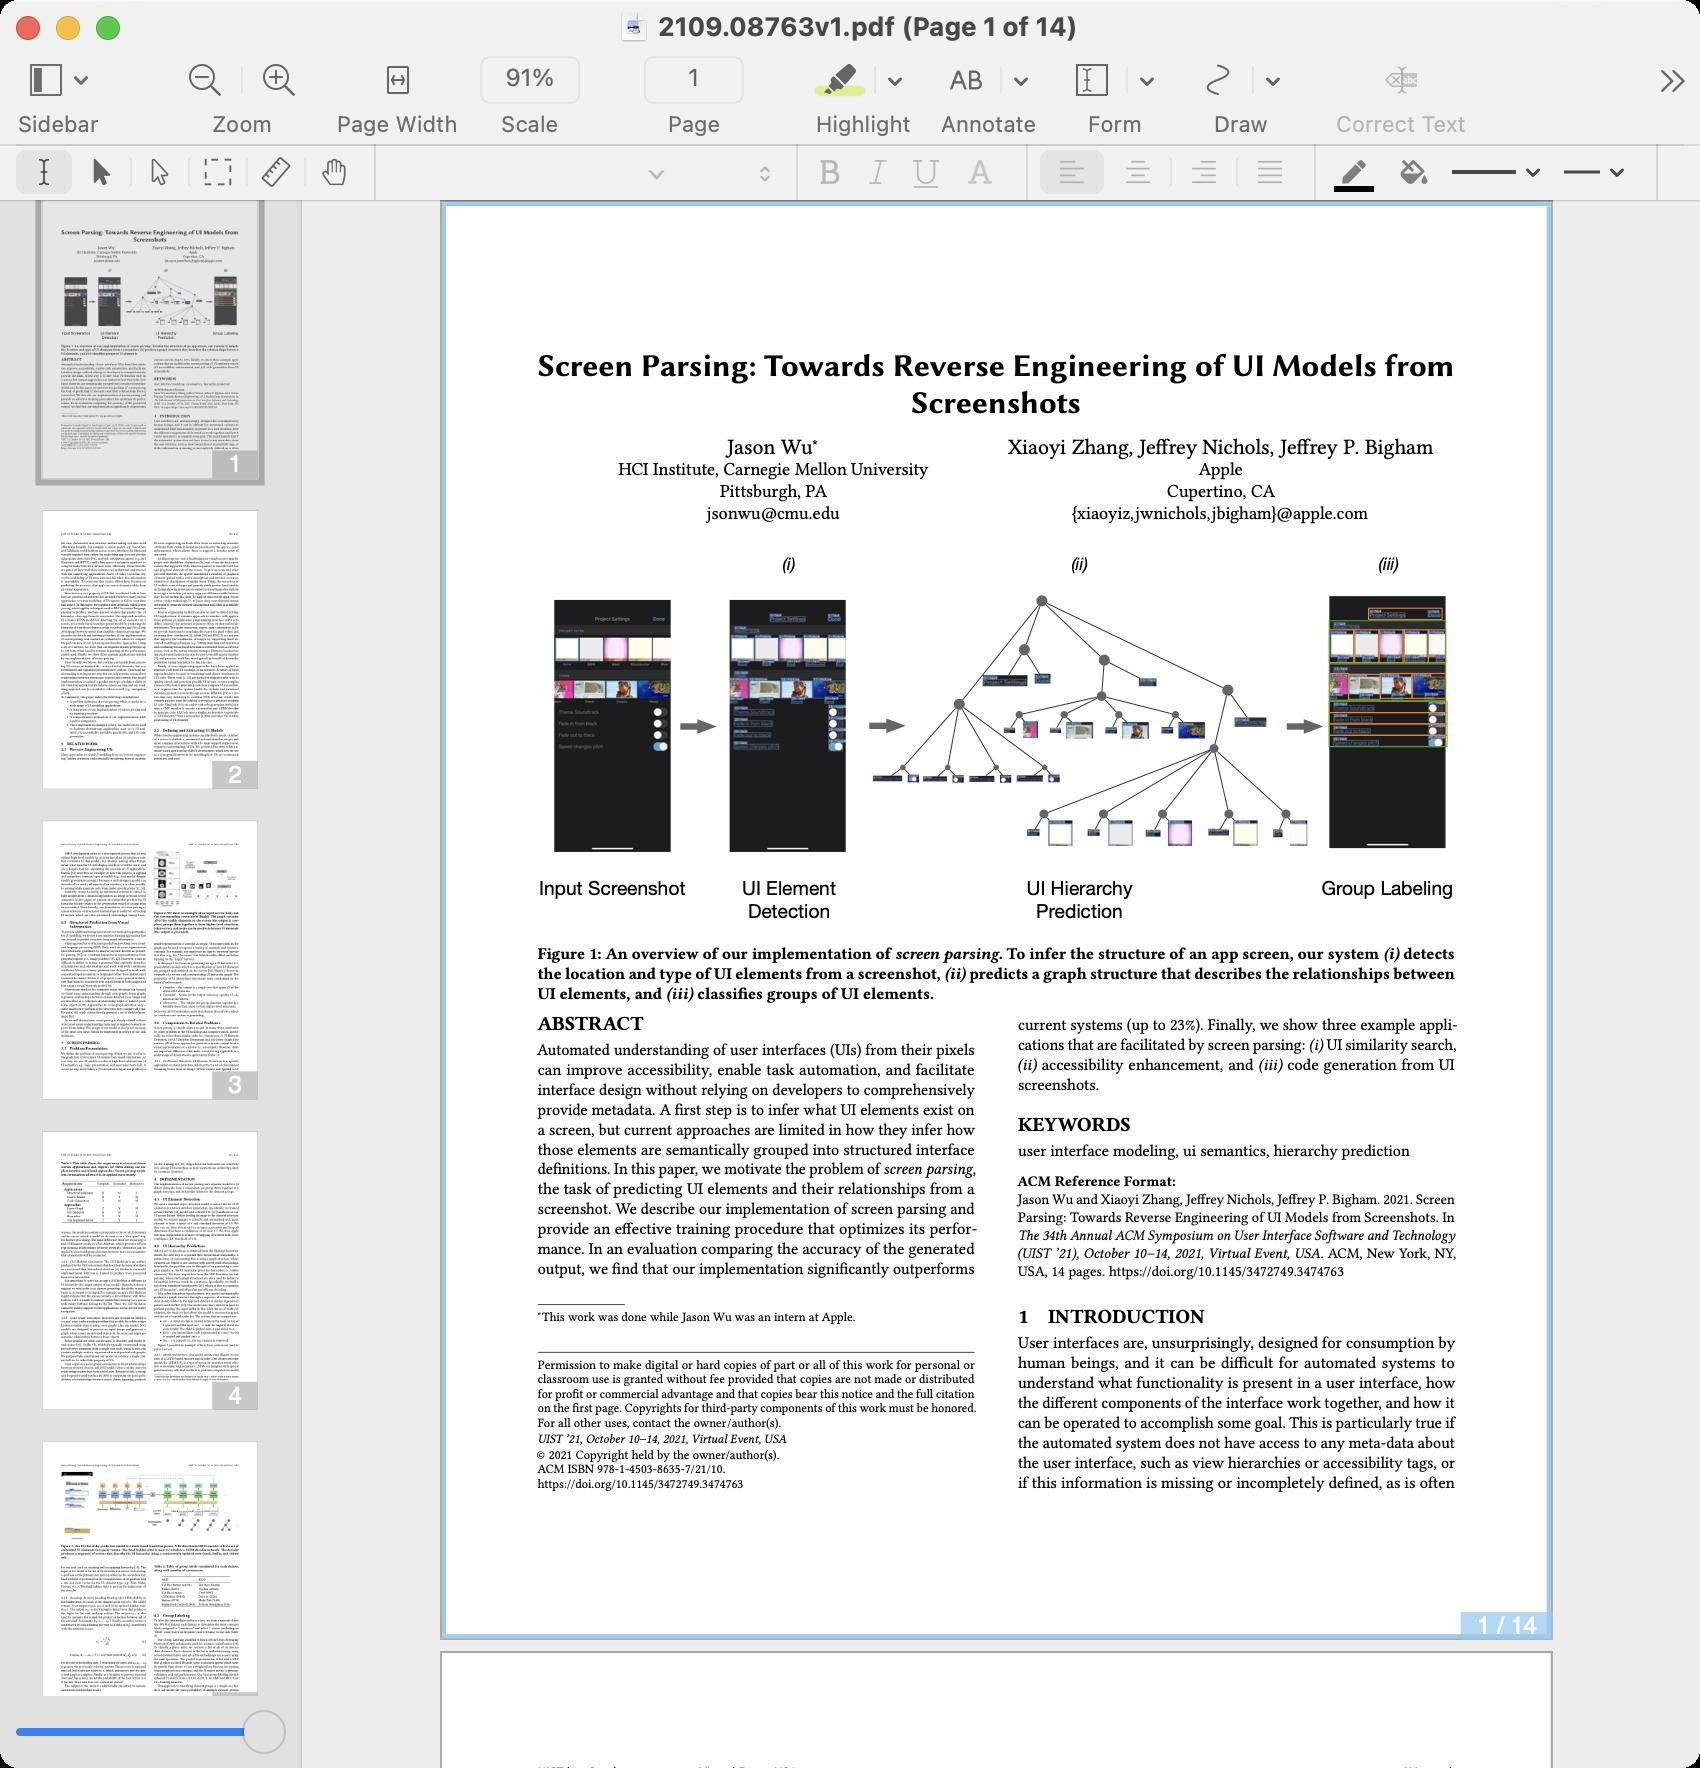
Accessibility tree:
{"name": "2109.08763v1.pdf_(Page_1_of_14)", "role": "AXWindow", "description": null, "role_description": "standard window", "value": null, "position": "327.00;38.00", "size": "850;884", "children": [{"name": null, "role": "AXSplitGroup", "description": null, "role_description": "split group", "value": null, "position": "0.00;100.00", "size": "850;784", "children": [{"name": null, "role": "AXGroup", "description": null, "role_description": "group", "value": null, "position": "0.00;100.00", "size": "150;784", "children": []}, {"name": null, "role": "AXScrollArea", "description": null, "role_description": "scroll area", "value": null, "position": "0.00;100.00", "size": "150;748", "children": [{"name": null, "role": "AXScrollBar", "description": null, "role_description": "scroll bar", "value": 0.011103400416377474, "position": "134.00;100.00", "size": "16;748", "children": [{"name": null, "role": "AXValueIndicator", "description": null, "role_description": "value indicator", "value": 0.011103400416377474, "position": "138.00;106.50", "size": "12;254", "children": []}, {"name": null, "role": "AXButton", "description": null, "role_description": "increment arrow button", "value": null, "position": "134.00;100.00", "size": "0;0", "children": []}, {"name": null, "role": "AXButton", "description": null, "role_description": "decrement arrow button", "value": null, "position": "134.00;100.00", "size": "0;0", "children": []}, {"name": null, "role": "AXButton", "description": null, "role_description": "increment page button", "value": null, "position": "138.00;361.50", "size": "12;486", "children": []}, {"name": null, "role": "AXButton", "description": null, "role_description": "decrement page button", "value": null, "position": "138.00;100.00", "size": "12;6", "children": []}]}]}, {"name": null, "role": "AXSlider", "description": null, "role_description": "slider", "value": 100.0, "position": "6.00;854.00", "size": "138;28", "children": [{"name": null, "role": "AXValueIndicator", "description": null, "role_description": "value indicator", "value": 100.0, "position": "120.00;854.00", "size": "24;28", "children": []}]}, {"name": null, "role": "AXSplitter", "description": null, "role_description": "splitter", "value": 150.0, "position": "150.00;100.00", "size": "1;784", "children": []}, {"name": null, "role": "AXSplitGroup", "description": null, "role_description": "split group", "value": null, "position": "151.00;100.00", "size": "699;784", "children": [{"name": null, "role": "AXScrollArea", "description": null, "role_description": "scroll area", "value": null, "position": "151.00;100.00", "size": "699;784", "children": [{"name": null, "role": "AXGroup", "description": null, "role_description": "group", "value": null, "position": "151.00;100.00", "size": "699;784", "children": [{"name": null, "role": "AXGroup", "description": "page 1", "role_description": "group", "value": null, "position": "220.00;100.09", "size": "556;720", "children": [{"name": null, "role": "AXStaticText", "description": null, "role_description": "text", "value": "ScreenParsing:TowardsReverseEngineeringofUIModelsfrom\nScreenshots\n㾷 ∗\n\n\n䵕͝\n＀\n꛰\n\n!＀䂍À\n(i) (ii) (iii)\nInput Screenshot UI Element UI Hierarchy Group Labeling\nDetection Prediction\nFigure 1: An overview of our implementation of screen parsing. To infer the structure of an app screen, our system (i) detects\nthe location and type of UI elements from a screenshot, (ii) predicts a graph structure that describes the relationships between\nUIelements,and(iii) classifesgroupsofUIelements.\nABSTRACT\n䵕 쓈 \n䖈 쀀 䖈䀯　 怀 䀒 νˊ ਽\n 쓈 䖄 䵕 䖄\n쀀 䁹 韦 䔐 䁹 \n 䖄 쀀Ȋ 쓈 韦 \n쓈 ;䂄썶 ࠀ \n䂐 쓈䁹 ˊ멺 쓈 쀀怀 screen parsing\n쓈 䀒 쀀䂄ˊ 쓈 䖄ˊ \n䖄 ࠀ ˊ 䖄 \n쀀 ˊ䵕 ! 쀀 쓈䔐 ˊ䖈 \n蠀 썶ˊ 쓈 쓈 \n 쓈䔐 ˊ 䂃䖈; ꪪࠀ\n 䚒 魤 鶭 쓈䖄 \n䖈ˊ 쓈䔐 ਽ 䖄 (i) ࠀ \n(ii) 䖈䀯　 (iii) ˊ \n䖄\nKEYWORDS\n;䂄䖋쀀䂄ˊ\nACMReferenceFormat:\n㾷 ＀ 䂕䖄\n ﰠ 䵕 䂖 䂕䖄 \nThe 34th Annual ACM Symposium on User Interface Software and Technology\n(UIST ’21), October 10–14, 2021, Virtual Event, USA. 䁓 \n䁻쎀翰䀀뻯猀怀鵰怀猀鵰怀\n∗ 뻐䁹㾷䔐꛰蠀\nࠀ䁹 ﰠ 썶 쓈䁹 ꪪ썶\n 䁹 쓈 韦 쀀 쓈䔐 ࠀ\nꪪ 쀀Ā 썶 멺; 쓈䔐 쓈䁹 ˊ䖈 쓈 ਻ ˊ\n 쓈 ࠀ ꪪ 쓈ꀀ 쓈䁹 ͝ 䖄\n썶;쓈ν쓈\nUIST’21,October10–14,2021,VirtualEvent,USA\n©ࠀ쓈ν쓈\n悀\n翰䀀뻯猀怀鵰怀猀鵰怀\n1 INTRODUCTION\n䂣 ࠀ ꪪ 䂐 \n 䖈 ꪪ ν \n 䔐 ਻ˊ썶 䁹 쀀 \n쓈 䖄; 쓈 쓈 \n䖈 䔐 㾷 썶 뻐䁹 䁹 䂄 　\n쓈 ν 翰 䵕 䖈䀯 䔐 怀\n쓈 䍏 䖋 䖈䀯　 \n　 쓈䁹 ꪪࠀ䔐䂐 䁹 䀯 䁹 \n", "position": "220.00;100.09", "size": "556;720", "children": []}, {"name": null, "role": "No role", "description": null, "role_description": null, "value": null, "position": "268.00;737.87", "size": "105;8", "children": []}, {"name": null, "role": "No role", "description": null, "role_description": null, "value": null, "position": "524.89;631.52", "size": "9;8", "children": []}, {"name": null, "role": "No role", "description": null, "role_description": null, "value": null, "position": "553.60;631.52", "size": "119;8", "children": []}, {"name": null, "role": "No role", "description": null, "role_description": null, "value": null, "position": "538.64;250.41", "size": "145;10", "children": []}, {"name": null, "role": "No role", "description": null, "role_description": null, "value": null, "position": "353.41;250.41", "size": "67;10", "children": []}]}, {"name": null, "role": "AXGroup", "description": "page 2", "role_description": "group", "value": null, "position": "220.00;825.55", "size": "556;720", "children": [{"name": null, "role": "AXStaticText", "description": null, "role_description": "text", "value": "UIST’21,October10–14,2021,VirtualEvent,USA Wu,etal.\n쓈 䖈 䵕 \n錀 䖄 䖄e.g., 䂄䂖䵕\n 溕 ਽ 䖈䀯 ꪪ \n䍏썶 ꀀ 쓈 翰 쀀\n쀀ࠀ䔐 䔐 얐 䀒 νˊ e.g., ࠀ\n 썶 ν 䖄ˊˊ䵕 \n 䀒 쓈 쓈 䍏䖈 䖄 뻐 \n 쓈 䖈 \n쓈 쓈 䂄䔐䂐 䂑 䖄\n쓈 怀͟ 䔐਽ 쓈䁹ꪪࠀ䔐䂐\n䁹 怀蠀 쓈䁹 䖄䖈; 䵕 ꪪ \n쀀䂄ˊ 쓈 쀀䖈 㾷 \n䍏썶䖈\nࠀ 䁹 䖄 쀀 쓈䔐 䁹 䖄 耀쓈 \n쓈 쓈 䵕 \n쀀Ȋ 䍏썶 䂍䖄 ਽ 䖈;䖈\n쓈䁹 쓈䁹 쀀 쀀Ȋ 䖈 screen\nparsing 䂄 ! ꪪ \n 쀀 쓈䔐 쀀䂄 쓈 \n䖋 䖄 쀀Ȋ 耀\n(i) ꪪ 쓈 \n䖄 (ii) ˊ ꪪ 쀀䂄ˊ 쓈\n䖋 쓈 䖄 (iii) \n 쓈䔐 \nࠀ 쓈 ! 쀀 ˊ\n 䖄 썶ˊ 䂄 \n쓈 쀀Ȋ 䂣\n 䂄 쓈䔐 ˊ \n 쓈 쓈 \n䂄 鶭 쓈䖄 䂄䔐䂐 怀\nˊ䖄\n䂖䖄 Ȋ 쓈䔐 䖈 ꪪ\n 䖄 翰 \n !䖈 쀀ˊ ;怀 ࠀ썶 \n 䁹 䂉 쓈䔐 䖈 䖄 怀\n䖄ˊ 䂐 ; ;怀 \nˊ 䁹 쀀䂄 䖄ˊ ⾨ \n쓈 䍏 䖋 䖄 \n 쀀Ȋ 䖈 e.g., 䍏ˊ\n˻\nꀀ쓈䁹쓈ꪪ;ࠀˊ\n• 쀀怀 䂐 screen parsing 䂄 䁹 ꪪ\n䂄䔐䂐\n•ࠀ䂐ˊ 䖄\n!쀀蠀\n• 䖄 썶ˊ ˊ 쓈\n䁹\n• 뻐䖄 䖈 \n ਽ 翰䖄 䂄䔐䂐 (i) \nࠀ (ii) 䖈䀯　 ˊ (iii) \nˊ\n2 RELATEDWORK\n2.1 ReverseEngineeringUIs\n 쀀Ȋ 䍏썶 ꪪ \n 䖋 䔐　 䂉; ਽ 쓈 䔐 ࠀ;蠀\n䵕 쓈 ꪪ ˊ ;䂄\n䔐　 䍏 ꪪࠀ䔐䂐 쀀 쓈 i.e., \nꪪࠀ䔐䂐 䂄 썶 쓈 Ȋ \n䖈\n 䂉 䖈 䁹 ਽ˊ 䍏썶 䖈䀯 䁶 ꪪ\n 쓈 ͟ˊ 䂉 猀 쓈 䖄\n䖄 쓈䔐 䂄 䖄ꀀ ࠀ 耀쓈 \n 䖋䖈 쓈 䖄 쀀 䂄 \n 쓈 䖋䖈\n 䖄 쓈 䵕ꪪ썶 ࠀ䂐 \n ࠀ䂐 쓈䁲\n ＀ 䁹 ͝ ࠀ ͝ ਻ˊ썶\n 썶 䵕 䂄 ࠀ䂐\n 䁶 䖈䀯　 䖈\n쓈翰쓈䁹䖈䀯　䁶䖄䖈;\n䖄 䖄 䚈 ＀䂐 썶\n ࠀ䂐 䖈䀯　\n\n䵕 쓈 䖈 썶㾷 䁹ˊ\n 䂄䔐䂐 쀀Ȋ 쓈 䂄\nˊ 쓈 䂄䔐䂐 쀀 ťȉ 䁹 \n 쓈䔐 ν 䖈 \n䵕; ꀀ 䂐 νˊ ＀\n 쀀 ਻ˊ ꪪ 쓈 䖄 ꪪ 멺 \n䖄 쓈 굕 \n쓈䔐 쀀 쓈 䖈䖉ˊ ˊ 䖄 \n멺 䖋 !e.g., ͟Ā 䖋 䁹ˊ\n 䖋䂄썶 ꪪࠀ䔐䂐 썶\n㾷䖈 쓈 䖈䖈 \n   쓈 䖈 썶㾷 ਽ 䁶 䔐 ࠀ;\n 얐 쀀䂐 䵕䂍䔐 쓈 䖋\n쀀䂄ˊ䚒䁹ˊꪪ쓈䁹䖈\n鶭 䖄䵕 쀀Ȋ 䵕 \n 䖄 耀 쓈\n쀀Ȋ 䵕 ꪪ `䔐 䖄 \n 뻐＀ ꪪ \n䂄 䀒 쀀 䂉䀯　 䂘 䖄 \n䵕䂐 쓈䁹 䀒 䁹 ˊ 䖄\n 䖄ꀀ 쓈䔐 쓈 쓈 䁹ˊ ࠀ썶\n멺ࠀ䔐䂐쀀䖄썶 䖄 䵕䁹\n 쓈䔐 䁹ˊ 䂐 䖄 \n 쓈 䂍썶 䖄 \n 䁹 ˊ 쓈䔐\n 䖄 ␀ \n 䖄 \n g 䂑 䖄 쓈䔐 ࠀ 쓈 䖄ˊ䵕\n䂉ˊ\n2.2 DefningandExtractingUIModels\nﵠ 䖄䵕 䖈 ˊ䵕 쀀䂄 耀\n 䖄 䔐　 ν 䔐 \n䖄 䂐 쓈 ͝ 䖋\n;䂄 䖄䍏 䖄 䖄 \n  䚕 䵕 䂄 䖄 \n 썶 ꪪ ࠀ͟ \n쀀\n", "position": "220.00;825.55", "size": "556;720", "children": []}, {"name": null, "role": "No role", "description": null, "role_description": null, "value": null, "position": "348.09;944.60", "size": "9;7", "children": []}, {"name": null, "role": "No role", "description": null, "role_description": null, "value": null, "position": "628.17;954.56", "size": "9;7", "children": []}, {"name": null, "role": "No role", "description": null, "role_description": null, "value": null, "position": "599.53;1054.19", "size": "6;7", "children": []}, {"name": null, "role": "No role", "description": null, "role_description": null, "value": null, "position": "607.51;1054.19", "size": "9;7", "children": []}, {"name": null, "role": "No role", "description": null, "role_description": null, "value": null, "position": "600.99;1143.85", "size": "6;7", "children": []}, {"name": null, "role": "No role", "description": null, "role_description": null, "value": null, "position": "634.62;1143.85", "size": "9;7", "children": []}, {"name": null, "role": "No role", "description": null, "role_description": null, "value": null, "position": "680.18;1143.85", "size": "6;7", "children": []}, {"name": null, "role": "No role", "description": null, "role_description": null, "value": null, "position": "511.10;1203.62", "size": "6;7", "children": []}, {"name": null, "role": "No role", "description": null, "role_description": null, "value": null, "position": "585.54;1253.44", "size": "6;7", "children": []}, {"name": null, "role": "No role", "description": null, "role_description": null, "value": null, "position": "593.15;1253.44", "size": "9;7", "children": []}, {"name": null, "role": "No role", "description": null, "role_description": null, "value": null, "position": "688.97;1293.29", "size": "9;7", "children": []}, {"name": null, "role": "No role", "description": null, "role_description": null, "value": null, "position": "572.72;1323.18", "size": "6;7", "children": []}, {"name": null, "role": "No role", "description": null, "role_description": null, "value": null, "position": "631.45;1353.06", "size": "6;7", "children": []}]}, {"name": null, "role": "AXGroup", "description": "page 3", "role_description": "group", "value": null, "position": "220.00;1551.00", "size": "556;720", "children": [{"name": null, "role": "AXStaticText", "description": null, "role_description": "text", "value": "", "position": "220.00;1551.00", "size": "556;720", "children": []}, {"name": null, "role": "No role", "description": null, "role_description": null, "value": null, "position": "372.37;1650.13", "size": "9;7", "children": []}, {"name": null, "role": "No role", "description": null, "role_description": null, "value": null, "position": "295.61;1680.01", "size": "9;7", "children": []}, {"name": null, "role": "No role", "description": null, "role_description": null, "value": null, "position": "463.13;1719.86", "size": "9;7", "children": []}, {"name": null, "role": "No role", "description": null, "role_description": null, "value": null, "position": "474.55;1719.86", "size": "9;7", "children": []}, {"name": null, "role": "No role", "description": null, "role_description": null, "value": null, "position": "310.94;1892.96", "size": "9;7", "children": []}, {"name": null, "role": "No role", "description": null, "role_description": null, "value": null, "position": "397.64;1902.93", "size": "9;7", "children": []}, {"name": null, "role": "No role", "description": null, "role_description": null, "value": null, "position": "409.08;1902.93", "size": "9;7", "children": []}, {"name": null, "role": "No role", "description": null, "role_description": null, "value": null, "position": "387.60;1972.67", "size": "9;7", "children": []}, {"name": null, "role": "No role", "description": null, "role_description": null, "value": null, "position": "320.99;2022.48", "size": "9;7", "children": []}, {"name": null, "role": "No role", "description": null, "role_description": null, "value": null, "position": "300.49;2042.40", "size": "9;7", "children": []}, {"name": null, "role": "No role", "description": null, "role_description": null, "value": null, "position": "290.12;2052.37", "size": "9;7", "children": []}, {"name": null, "role": "No role", "description": null, "role_description": null, "value": null, "position": "466.61;2178.15", "size": "9;7", "children": []}, {"name": null, "role": "No role", "description": null, "role_description": null, "value": null, "position": "649.91;1933.98", "size": "9;7", "children": []}, {"name": null, "role": "No role", "description": null, "role_description": null, "value": null, "position": "688.48;1933.26", "size": "6;9", "children": []}, {"name": null, "role": "No role", "description": null, "role_description": null, "value": null, "position": "669.35;2151.31", "size": "6;9", "children": []}]}, {"name": null, "role": "AXGroup", "description": "page 4", "role_description": "group", "value": null, "position": "220.00;2276.45", "size": "556;720", "children": [{"name": null, "role": "AXStaticText", "description": null, "role_description": "text", "value": "", "position": "220.00;2276.45", "size": "556;720", "children": []}, {"name": null, "role": "No role", "description": null, "role_description": null, "value": null, "position": "409.88;2628.58", "size": "6;7", "children": []}, {"name": null, "role": "No role", "description": null, "role_description": null, "value": null, "position": "309.55;2823.90", "size": "9;7", "children": []}, {"name": null, "role": "No role", "description": null, "role_description": null, "value": null, "position": "576.90;2355.65", "size": "9;7", "children": []}, {"name": null, "role": "No role", "description": null, "role_description": null, "value": null, "position": "562.70;2479.66", "size": "9;7", "children": []}, {"name": null, "role": "No role", "description": null, "role_description": null, "value": null, "position": "658.93;2479.66", "size": "9;7", "children": []}, {"name": null, "role": "No role", "description": null, "role_description": null, "value": null, "position": "625.71;2671.17", "size": "9;7", "children": []}, {"name": null, "role": "No role", "description": null, "role_description": null, "value": null, "position": "564.40;2679.13", "size": "5;11", "children": []}, {"name": null, "role": "No role", "description": null, "role_description": null, "value": null, "position": "579.95;2720.99", "size": "9;7", "children": []}, {"name": null, "role": "No role", "description": null, "role_description": null, "value": null, "position": "540.76;2824.33", "size": "6;9", "children": []}, {"name": null, "role": "No role", "description": null, "role_description": null, "value": null, "position": "704.67;2849.50", "size": "6;9", "children": []}, {"name": null, "role": "No role", "description": null, "role_description": null, "value": null, "position": "570.08;2870.15", "size": "9;7", "children": []}]}, {"name": null, "role": "AXGroup", "description": "page 5", "role_description": "group", "value": null, "position": "220.00;3001.91", "size": "556;720", "children": [{"name": null, "role": "AXStaticText", "description": null, "role_description": "text", "value": "", "position": "220.00;3001.91", "size": "556;720", "children": []}, {"name": null, "role": "No role", "description": null, "role_description": null, "value": null, "position": "459.38;3322.07", "size": "9;7", "children": []}, {"name": null, "role": "No role", "description": null, "role_description": null, "value": null, "position": "508.14;3498.82", "size": "6;9", "children": []}, {"name": null, "role": "No role", "description": null, "role_description": null, "value": null, "position": "715.48;3519.47", "size": "9;7", "children": []}]}, {"name": null, "role": "AXGroup", "description": "page 6", "role_description": "group", "value": null, "position": "220.00;3727.36", "size": "556;720", "children": [{"name": null, "role": "AXStaticText", "description": null, "role_description": "text", "value": "", "position": "220.00;3727.36", "size": "556;720", "children": []}, {"name": null, "role": "No role", "description": null, "role_description": null, "value": null, "position": "417.79;3939.55", "size": "6;7", "children": []}, {"name": null, "role": "No role", "description": null, "role_description": null, "value": null, "position": "296.26;3999.33", "size": "6;7", "children": []}, {"name": null, "role": "No role", "description": null, "role_description": null, "value": null, "position": "304.64;3999.33", "size": "9;7", "children": []}, {"name": null, "role": "No role", "description": null, "role_description": null, "value": null, "position": "380.83;4093.90", "size": "9;7", "children": []}, {"name": null, "role": "No role", "description": null, "role_description": null, "value": null, "position": "656.53;4160.45", "size": "6;9", "children": []}, {"name": null, "role": "No role", "description": null, "role_description": null, "value": null, "position": "583.43;4320.58", "size": "6;7", "children": []}, {"name": null, "role": "No role", "description": null, "role_description": null, "value": null, "position": "591.20;4320.58", "size": "9;7", "children": []}, {"name": null, "role": "No role", "description": null, "role_description": null, "value": null, "position": "682.52;4330.54", "size": "9;7", "children": []}]}, {"name": null, "role": "AXGroup", "description": "page 7", "role_description": "group", "value": null, "position": "220.00;4452.82", "size": "556;720", "children": [{"name": null, "role": "AXStaticText", "description": null, "role_description": "text", "value": "", "position": "220.00;4452.82", "size": "556;720", "children": []}, {"name": null, "role": "No role", "description": null, "role_description": null, "value": null, "position": "309.96;4554.43", "size": "9;7", "children": []}, {"name": null, "role": "No role", "description": null, "role_description": null, "value": null, "position": "448.57;4554.43", "size": "9;7", "children": []}, {"name": null, "role": "No role", "description": null, "role_description": null, "value": null, "position": "270.96;4604.25", "size": "9;7", "children": []}, {"name": null, "role": "No role", "description": null, "role_description": null, "value": null, "position": "469.16;4931.78", "size": "17;9", "children": []}, {"name": null, "role": "No role", "description": null, "role_description": null, "value": null, "position": "270.91;5030.15", "size": "9;7", "children": []}, {"name": null, "role": "No role", "description": null, "role_description": null, "value": null, "position": "540.45;4692.04", "size": "9;7", "children": []}, {"name": null, "role": "No role", "description": null, "role_description": null, "value": null, "position": "527.77;4858.94", "size": "6;9", "children": []}]}, {"name": null, "role": "AXGroup", "description": "page 8", "role_description": "group", "value": null, "position": "220.00;5178.27", "size": "556;720", "children": [{"name": null, "role": "AXStaticText", "description": null, "role_description": "text", "value": "", "position": "220.00;5178.27", "size": "556;720", "children": []}, {"name": null, "role": "No role", "description": null, "role_description": null, "value": null, "position": "452.19;5438.02", "size": "6;9", "children": []}, {"name": null, "role": "No role", "description": null, "role_description": null, "value": null, "position": "397.10;5508.48", "size": "9;7", "children": []}, {"name": null, "role": "No role", "description": null, "role_description": null, "value": null, "position": "319.11;5755.03", "size": "6;9", "children": []}, {"name": null, "role": "No role", "description": null, "role_description": null, "value": null, "position": "593.92;5751.81", "size": "6;9", "children": []}]}, {"name": null, "role": "AXGroup", "description": "page 9", "role_description": "group", "value": null, "position": "220.00;5903.73", "size": "556;720", "children": [{"name": null, "role": "AXStaticText", "description": null, "role_description": "text", "value": "", "position": "220.00;5903.73", "size": "556;720", "children": []}, {"name": null, "role": "No role", "description": null, "role_description": null, "value": null, "position": "438.13;6387.31", "size": "6;9", "children": []}, {"name": null, "role": "No role", "description": null, "role_description": null, "value": null, "position": "315.94;6397.84", "size": "9;7", "children": []}, {"name": null, "role": "No role", "description": null, "role_description": null, "value": null, "position": "511.07;6371.47", "size": "9;7", "children": []}, {"name": null, "role": "No role", "description": null, "role_description": null, "value": null, "position": "511.10;6500.98", "size": "9;7", "children": []}, {"name": null, "role": "No role", "description": null, "role_description": null, "value": null, "position": "656.59;6500.26", "size": "6;9", "children": []}]}, {"name": null, "role": "AXGroup", "description": "page 10", "role_description": "group", "value": null, "position": "220.00;6629.18", "size": "556;720", "children": [{"name": null, "role": "AXStaticText", "description": null, "role_description": "text", "value": "", "position": "220.00;6629.18", "size": "556;720", "children": []}, {"name": null, "role": "No role", "description": null, "role_description": null, "value": null, "position": "307.47;6947.51", "size": "10;7", "children": []}, {"name": null, "role": "No role", "description": null, "role_description": null, "value": null, "position": "330.06;7136.78", "size": "9;7", "children": []}, {"name": null, "role": "No role", "description": null, "role_description": null, "value": null, "position": "384.18;7146.74", "size": "6;7", "children": []}, {"name": null, "role": "No role", "description": null, "role_description": null, "value": null, "position": "674.66;7047.71", "size": "5;11", "children": []}, {"name": null, "role": "No role", "description": null, "role_description": null, "value": null, "position": "703.71;7178.52", "size": "6;9", "children": []}, {"name": null, "role": "No role", "description": null, "role_description": null, "value": null, "position": "719.80;7209.13", "size": "6;7", "children": []}, {"name": null, "role": "No role", "description": null, "role_description": null, "value": null, "position": "537.76;7266.25", "size": "187;9", "children": []}]}, {"name": null, "role": "AXGroup", "description": "page 11", "role_description": "group", "value": null, "position": "220.00;7354.64", "size": "556;720", "children": [{"name": null, "role": "AXStaticText", "description": null, "role_description": "text", "value": "", "position": "220.00;7354.64", "size": "556;720", "children": []}, {"name": null, "role": "No role", "description": null, "role_description": null, "value": null, "position": "344.85;7685.39", "size": "6;7", "children": []}, {"name": null, "role": "No role", "description": null, "role_description": null, "value": null, "position": "332.14;7834.83", "size": "9;7", "children": []}, {"name": null, "role": "No role", "description": null, "role_description": null, "value": null, "position": "637.31;7728.34", "size": "9;7", "children": []}, {"name": null, "role": "No role", "description": null, "role_description": null, "value": null, "position": "511.05;7738.30", "size": "9;7", "children": []}]}, {"name": null, "role": "AXGroup", "description": "page 12", "role_description": "group", "value": null, "position": "220.00;8080.09", "size": "556;720", "children": [{"name": null, "role": "AXStaticText", "description": null, "role_description": "text", "value": "", "position": "220.00;8080.09", "size": "556;720", "children": []}, {"name": null, "role": "No role", "description": null, "role_description": null, "value": null, "position": "291.22;8171.17", "size": "9;9", "children": []}, {"name": null, "role": "No role", "description": null, "role_description": null, "value": null, "position": "291.55;8234.69", "size": "10;9", "children": []}, {"name": null, "role": "No role", "description": null, "role_description": null, "value": null, "position": "376.73;8304.76", "size": "112;8", "children": []}, {"name": null, "role": "No role", "description": null, "role_description": null, "value": null, "position": "376.35;8312.00", "size": "112;8", "children": []}, {"name": null, "role": "No role", "description": null, "role_description": null, "value": null, "position": "282.03;8319.37", "size": "70;7", "children": []}, {"name": null, "role": "No role", "description": null, "role_description": null, "value": null, "position": "472.77;8580.09", "size": "15;8", "children": []}, {"name": null, "role": "No role", "description": null, "role_description": null, "value": null, "position": "282.03;8587.45", "size": "81;8", "children": []}, {"name": null, "role": "No role", "description": null, "role_description": null, "value": null, "position": "663.98;8442.42", "size": "64;8", "children": []}, {"name": null, "role": "No role", "description": null, "role_description": null, "value": null, "position": "522.18;8449.79", "size": "89;8", "children": []}, {"name": null, "role": "No role", "description": null, "role_description": null, "value": null, "position": "282.94;8515.89", "size": "138;6", "children": []}]}, {"name": null, "role": "AXGroup", "description": "page 13", "role_description": "group", "value": null, "position": "220.00;8805.55", "size": "556;720", "children": [{"name": null, "role": "AXStaticText", "description": null, "role_description": "text", "value": "", "position": "220.00;8805.55", "size": "556;720", "children": []}]}, {"name": null, "role": "AXGroup", "description": "page 14", "role_description": "group", "value": null, "position": "220.00;9531.00", "size": "556;720", "children": [{"name": null, "role": "AXStaticText", "description": null, "role_description": "text", "value": "", "position": "220.00;9531.00", "size": "556;720", "children": []}]}]}, {"name": null, "role": "AXScrollBar", "description": null, "role_description": "scroll bar", "value": 0.0, "position": "151.00;868.00", "size": "699;16", "children": []}, {"name": null, "role": "AXScrollBar", "description": null, "role_description": "scroll bar", "value": 0.0, "position": "834.00;100.00", "size": "16;784", "children": [{"name": null, "role": "AXValueIndicator", "description": null, "role_description": "value indicator", "value": 0.0, "position": "838.00;101.00", "size": "12;60", "children": []}, {"name": null, "role": "AXButton", "description": null, "role_description": "increment arrow button", "value": null, "position": "834.00;100.00", "size": "0;0", "children": []}, {"name": null, "role": "AXButton", "description": null, "role_description": "decrement arrow button", "value": null, "position": "834.00;100.00", "size": "0;0", "children": []}, {"name": null, "role": "AXButton", "description": null, "role_description": "increment page button", "value": null, "position": "838.00;161.50", "size": "12;722", "children": []}, {"name": null, "role": "AXButton", "description": null, "role_description": "decrement page button", "value": null, "position": "838.00;100.00", "size": "12;1", "children": []}]}]}]}]}, {"name": null, "role": "AXToolbar", "description": null, "role_description": "toolbar", "value": null, "position": "0.00;28.00", "size": "850;44", "children": [{"name": "Sidebar", "role": "AXMenuButton", "description": null, "role_description": "menu button", "value": null, "position": "2.00;28.00", "size": "54;44", "children": [{"name": "", "role": "AXMenuButton", "description": null, "role_description": "menu button", "value": null, "position": "6.00;28.00", "size": "47;25", "children": []}, {"name": null, "role": "AXStaticText", "description": null, "role_description": "text", "value": "Sidebar", "position": "5.00;55.00", "size": "48;14", "children": []}]}, {"name": null, "role": "AXGroup", "description": null, "role_description": "group", "value": null, "position": "80.50;28.00", "size": "81;44", "children": [{"name": null, "role": "AXGroup", "description": null, "role_description": "group", "value": null, "position": "83.50;28.00", "size": "75;25", "children": [{"name": null, "role": "AXButton", "description": null, "role_description": "button", "value": null, "position": "83.50;28.00", "size": "38;25", "children": []}, {"name": null, "role": "AXButton", "description": null, "role_description": "button", "value": null, "position": "121.50;28.00", "size": "37;25", "children": []}]}, {"name": null, "role": "AXStaticText", "description": null, "role_description": "text", "value": "Zoom", "position": "102.00;55.00", "size": "38;14", "children": []}]}, {"name": null, "role": "AXButton", "description": "Page Width", "role_description": "button", "value": null, "position": "161.50;28.00", "size": "74;44", "children": []}, {"name": null, "role": "AXGroup", "description": null, "role_description": "group", "value": null, "position": "236.00;28.00", "size": "58;44", "children": [{"name": null, "role": "AXTextField", "description": null, "role_description": "text field", "value": "91%", "position": "239.00;27.00", "size": "52;27", "children": []}, {"name": null, "role": "AXStaticText", "description": null, "role_description": "text", "value": "Scale", "position": "246.50;55.00", "size": "37;14", "children": []}]}, {"name": null, "role": "AXGroup", "description": null, "role_description": "group", "value": null, "position": "318.00;28.00", "size": "58;44", "children": [{"name": null, "role": "AXTextField", "description": null, "role_description": "text field", "value": "1", "position": "321.00;27.00", "size": "52;27", "children": []}, {"name": null, "role": "AXStaticText", "description": null, "role_description": "text", "value": "Page", "position": "330.00;55.00", "size": "34;14", "children": []}]}, {"name": null, "role": "AXGroup", "description": null, "role_description": "group", "value": null, "position": "400.00;28.00", "size": "63;44", "children": [{"name": null, "role": "AXRadioGroup", "description": null, "role_description": "radio group", "value": null, "position": "403.00;28.00", "size": "57;25", "children": [{"name": null, "role": "AXRadioButton", "description": null, "role_description": "radio button", "value": 0, "position": "403.00;28.00", "size": "34;25", "children": []}, {"name": null, "role": "AXRadioButton", "description": null, "role_description": "radio button", "value": 0, "position": "437.00;28.00", "size": "23;25", "children": []}]}, {"name": null, "role": "AXStaticText", "description": null, "role_description": "text", "value": "Highlight", "position": "404.00;55.00", "size": "56;14", "children": []}]}, {"name": null, "role": "AXGroup", "description": null, "role_description": "group", "value": null, "position": "463.00;28.00", "size": "63;44", "children": [{"name": null, "role": "AXRadioGroup", "description": null, "role_description": "radio group", "value": "{\n    \"name\": null,\n    \"role\": \"AXRadioButton\",\n    \"description\": null,\n    \"role_description\": \"radio button\",\n    \"value\": 0,\n    \"position\": \"466.00;28.00\",\n    \"size\": \"34;25\",\n    \"children\": []\n}", "position": "466.00;28.00", "size": "57;25", "children": [{"name": null, "role": "AXRadioButton", "description": null, "role_description": "radio button", "value": 0, "position": "466.00;28.00", "size": "34;25", "children": []}, {"name": null, "role": "AXRadioButton", "description": null, "role_description": "radio button", "value": 0, "position": "500.00;28.00", "size": "23;25", "children": []}]}, {"name": null, "role": "AXStaticText", "description": null, "role_description": "text", "value": "Annotate", "position": "466.50;55.00", "size": "56;14", "children": []}]}, {"name": null, "role": "AXGroup", "description": null, "role_description": "group", "value": null, "position": "526.00;28.00", "size": "63;44", "children": [{"name": null, "role": "AXRadioGroup", "description": null, "role_description": "radio group", "value": "{\n    \"name\": null,\n    \"role\": \"AXRadioButton\",\n    \"description\": null,\n    \"role_description\": \"radio button\",\n    \"value\": 0,\n    \"position\": \"529.00;28.00\",\n    \"size\": \"34;25\",\n    \"children\": []\n}", "position": "529.00;28.00", "size": "57;25", "children": [{"name": null, "role": "AXRadioButton", "description": null, "role_description": "radio button", "value": 0, "position": "529.00;28.00", "size": "34;25", "children": []}, {"name": null, "role": "AXRadioButton", "description": null, "role_description": "radio button", "value": 0, "position": "563.00;28.00", "size": "23;25", "children": []}]}, {"name": null, "role": "AXStaticText", "description": null, "role_description": "text", "value": "Form", "position": "540.00;55.00", "size": "35;14", "children": []}]}, {"name": null, "role": "AXGroup", "description": null, "role_description": "group", "value": null, "position": "589.00;28.00", "size": "63;44", "children": [{"name": null, "role": "AXRadioGroup", "description": null, "role_description": "radio group", "value": "{\n    \"name\": null,\n    \"role\": \"AXRadioButton\",\n    \"description\": null,\n    \"role_description\": \"radio button\",\n    \"value\": 0,\n    \"position\": \"592.00;28.00\",\n    \"size\": \"34;25\",\n    \"children\": []\n}", "position": "592.00;28.00", "size": "57;25", "children": [{"name": null, "role": "AXRadioButton", "description": null, "role_description": "radio button", "value": 0, "position": "592.00;28.00", "size": "34;25", "children": []}, {"name": null, "role": "AXRadioButton", "description": null, "role_description": "radio button", "value": 0, "position": "626.00;28.00", "size": "23;25", "children": []}]}, {"name": null, "role": "AXStaticText", "description": null, "role_description": "text", "value": "Draw", "position": "603.00;55.00", "size": "35;14", "children": []}]}, {"name": null, "role": "AXButton", "description": "Correct Text", "role_description": "button", "value": null, "position": "661.00;28.00", "size": "79;44", "children": []}, {"name": null, "role": "AXPopUpButton", "description": "more toolbar items", "role_description": "pop up button", "value": null, "position": "821.00;33.00", "size": "26;14", "children": []}]}, {"name": null, "role": "AXRadioGroup", "description": null, "role_description": "radio group", "value": "{\n    \"name\": null,\n    \"role\": \"AXRadioButton\",\n    \"description\": null,\n    \"role_description\": \"radio button\",\n    \"value\": 1,\n    \"position\": \"7.00;74.00\",\n    \"size\": \"30;25\",\n    \"children\": []\n}", "position": "7.00;74.00", "size": "175;25", "children": [{"name": null, "role": "AXRadioButton", "description": null, "role_description": "radio button", "value": 1, "position": "7.00;74.00", "size": "30;25", "children": []}, {"name": null, "role": "AXRadioButton", "description": null, "role_description": "radio button", "value": 0, "position": "37.00;74.00", "size": "29;25", "children": []}, {"name": null, "role": "AXRadioButton", "description": null, "role_description": "radio button", "value": 0, "position": "66.00;74.00", "size": "29;25", "children": []}, {"name": null, "role": "AXRadioButton", "description": null, "role_description": "radio button", "value": 0, "position": "95.00;74.00", "size": "29;25", "children": []}, {"name": null, "role": "AXRadioButton", "description": null, "role_description": "radio button", "value": 0, "position": "124.00;74.00", "size": "29;25", "children": []}, {"name": null, "role": "AXRadioButton", "description": null, "role_description": "radio button", "value": 0, "position": "153.00;74.00", "size": "29;25", "children": []}]}, {"name": null, "role": "AXStaticText", "description": null, "role_description": "text", "value": "", "position": "192.00;79.00", "size": "129;14", "children": []}, {"name": "", "role": "AXButton", "description": null, "role_description": "button", "value": null, "position": "322.00;78.00", "size": "12;16", "children": []}, {"name": null, "role": "AXComboBox", "description": null, "role_description": "combo box", "value": "", "position": "341.00;76.00", "size": "52;21", "children": [{"name": "", "role": "AXButton", "description": null, "role_description": "button", "value": null, "position": "374.00;76.00", "size": "21;21", "children": []}]}, {"name": "", "role": "AXCheckBox", "description": null, "role_description": "toggle button", "value": 0, "position": "405.00;78.00", "size": "20;16", "children": []}, {"name": "", "role": "AXCheckBox", "description": null, "role_description": "toggle button", "value": 0, "position": "429.00;78.00", "size": "20;16", "children": []}, {"name": "", "role": "AXCheckBox", "description": null, "role_description": "toggle button", "value": 0, "position": "453.00;78.00", "size": "20;16", "children": []}, {"name": "", "role": "AXButton", "description": null, "role_description": "button", "value": null, "position": "477.00;73.00", "size": "26;26", "children": []}, {"name": null, "role": "AXRadioGroup", "description": null, "role_description": "radio group", "value": "{\n    \"name\": null,\n    \"role\": \"AXRadioButton\",\n    \"description\": null,\n    \"role_description\": \"radio button\",\n    \"value\": 1,\n    \"position\": \"519.00;74.00\",\n    \"size\": \"34;25\",\n    \"children\": []\n}", "position": "519.00;74.00", "size": "133;25", "children": [{"name": null, "role": "AXRadioButton", "description": null, "role_description": "radio button", "value": 1, "position": "519.00;74.00", "size": "34;25", "children": []}, {"name": null, "role": "AXRadioButton", "description": null, "role_description": "radio button", "value": 0, "position": "553.00;74.00", "size": "33;25", "children": []}, {"name": null, "role": "AXRadioButton", "description": null, "role_description": "radio button", "value": 0, "position": "586.00;74.00", "size": "33;25", "children": []}, {"name": null, "role": "AXRadioButton", "description": null, "role_description": "radio button", "value": 0, "position": "619.00;74.00", "size": "33;25", "children": []}]}, {"name": "Line_Attributes", "role": "AXMenuButton", "description": null, "role_description": "menu button", "value": null, "position": "719.00;73.00", "size": "57;26", "children": []}, {"name": "Stroke_Width", "role": "AXMenuButton", "description": null, "role_description": "menu button", "value": null, "position": "781.00;79.00", "size": "37;14", "children": []}, {"name": "", "role": "AXButton", "description": null, "role_description": "button", "value": null, "position": "664.00;73.00", "size": "26;26", "children": []}, {"name": "", "role": "AXButton", "description": null, "role_description": "button", "value": null, "position": "694.00;73.00", "size": "26;26", "children": []}, {"name": null, "role": "AXButton", "description": null, "role_description": "close button", "value": null, "position": "7.00;6.00", "size": "14;16", "children": []}, {"name": null, "role": "AXButton", "description": null, "role_description": "full screen button", "value": null, "position": "47.00;6.00", "size": "14;16", "children": [{"name": null, "role": "AXGroup", "description": null, "role_description": "group", "value": null, "position": "47.00;6.00", "size": "14;16", "children": []}]}, {"name": null, "role": "AXButton", "description": null, "role_description": "minimize button", "value": null, "position": "27.00;6.00", "size": "14;16", "children": []}, {"name": "2109.08763v1.pdf", "role": "AXImage", "description": null, "role_description": "image", "value": null, "position": "309.00;5.00", "size": "16;16", "children": []}, {"name": "", "role": "AXMenuButton", "description": "document actions", "role_description": "menu button", "value": null, "position": "541.00;5.00", "size": "10;16", "children": []}, {"name": null, "role": "AXStaticText", "description": null, "role_description": "text", "value": "2109.08763v1.pdf (Page 1 of 14)", "position": "327.00;5.00", "size": "214;16", "children": []}]}